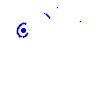
Particle: electron